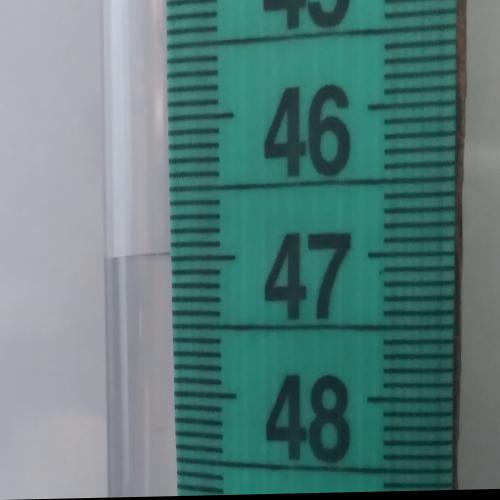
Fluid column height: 47.0 cm